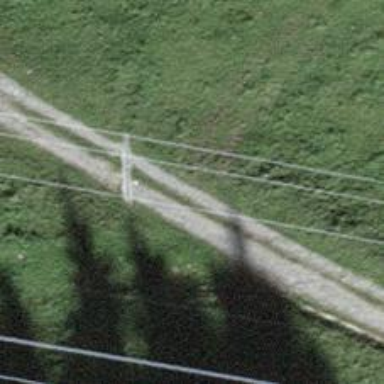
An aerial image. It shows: Gravel track with grade3 tracktype.